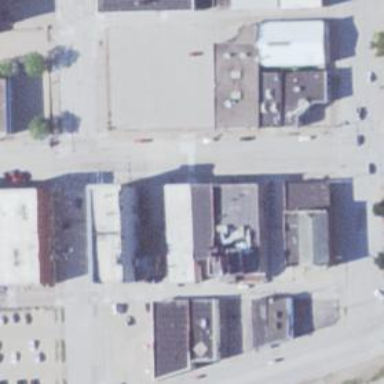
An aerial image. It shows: Commercial area in historic district.